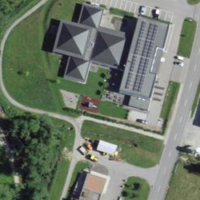
EUNIS habitat code: 24
Species observed at this site:
Caltha palustris